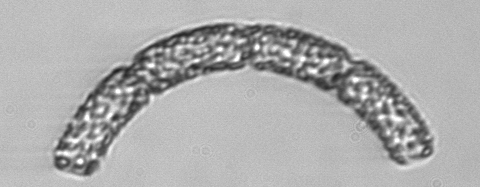
Label: Guinardia_striata